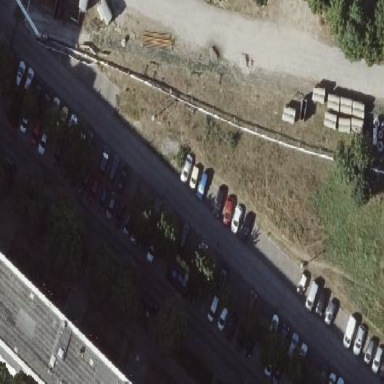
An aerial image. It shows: Street side parking area.